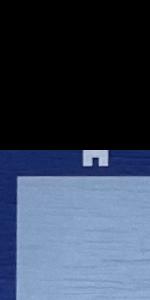
Label: Empty